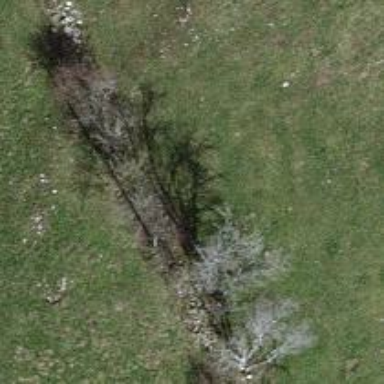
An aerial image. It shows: Power pole.